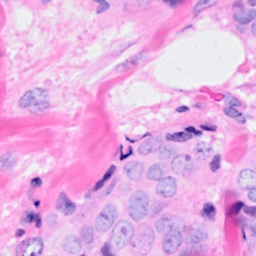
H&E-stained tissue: Breast